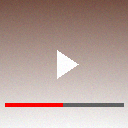
Screen state: on